Field crop: tomato
Growth stage: 2
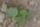
Species: solanum